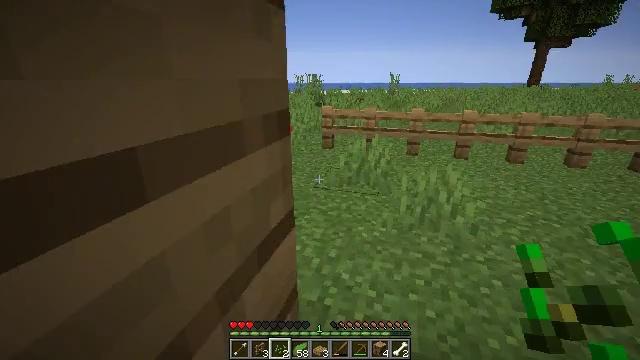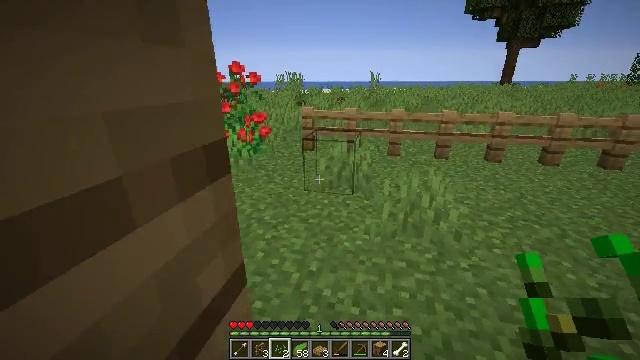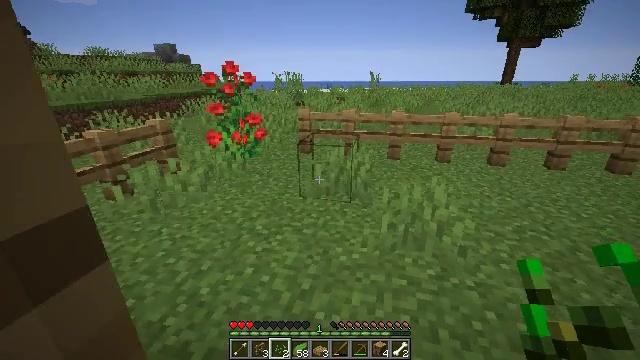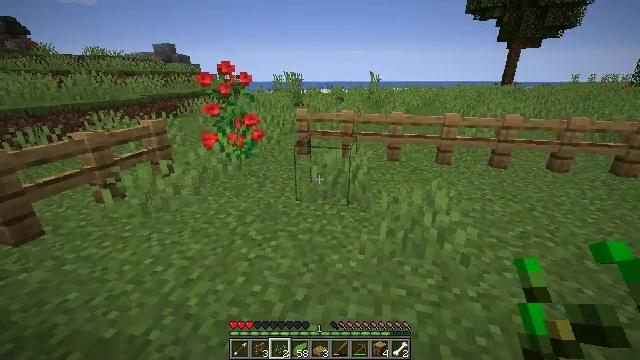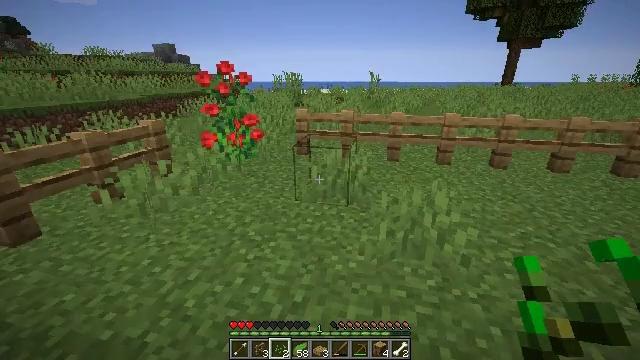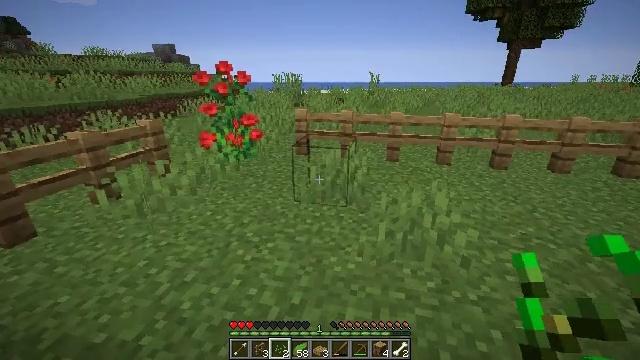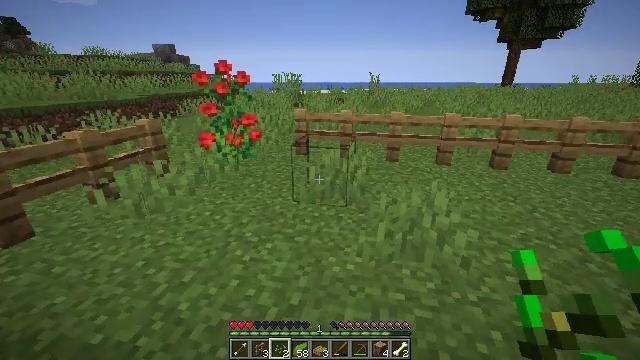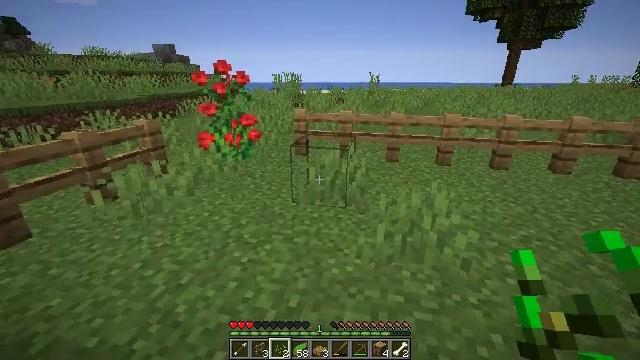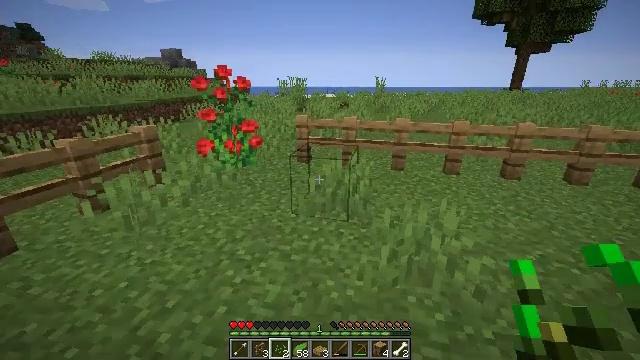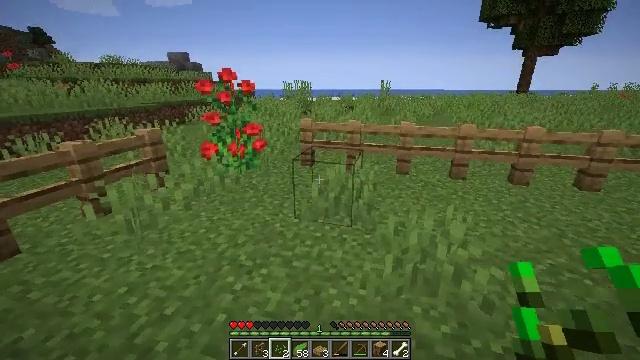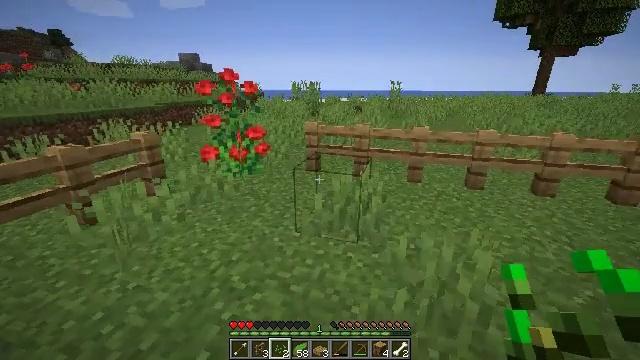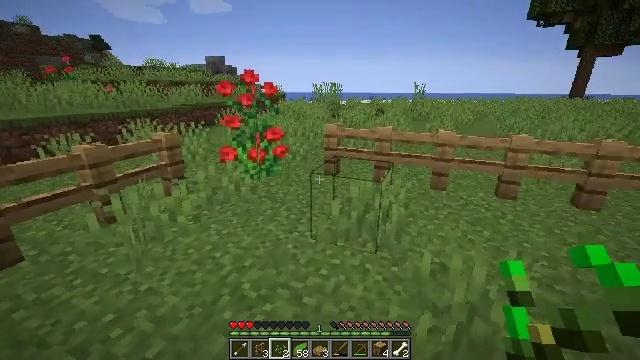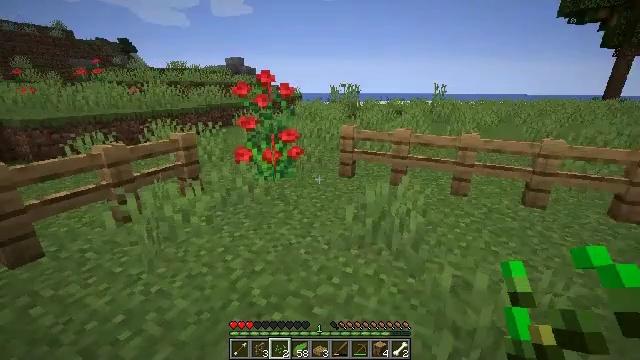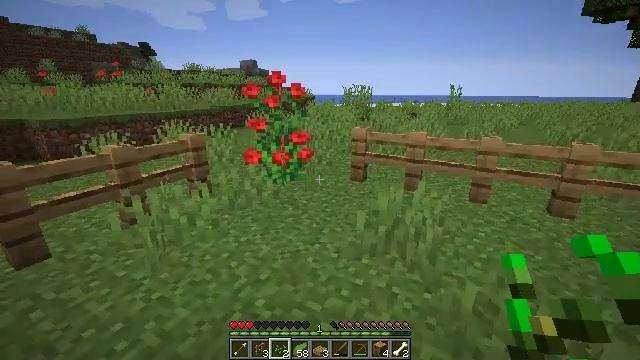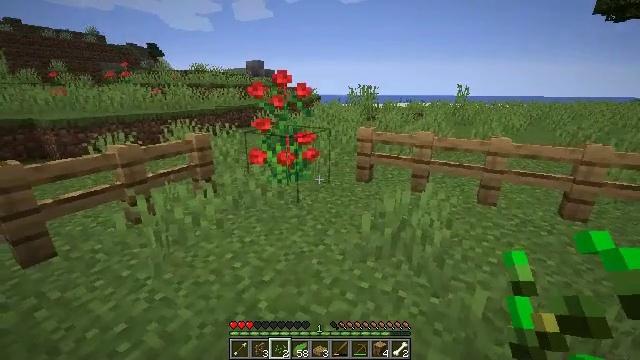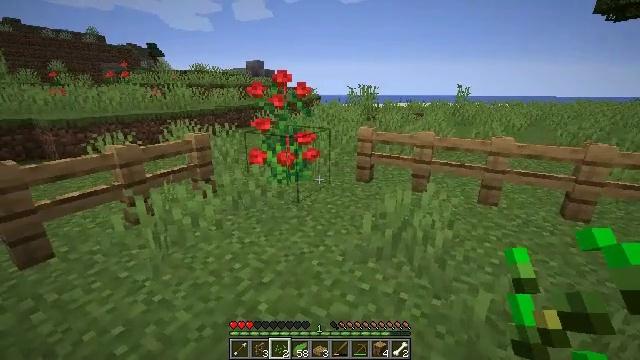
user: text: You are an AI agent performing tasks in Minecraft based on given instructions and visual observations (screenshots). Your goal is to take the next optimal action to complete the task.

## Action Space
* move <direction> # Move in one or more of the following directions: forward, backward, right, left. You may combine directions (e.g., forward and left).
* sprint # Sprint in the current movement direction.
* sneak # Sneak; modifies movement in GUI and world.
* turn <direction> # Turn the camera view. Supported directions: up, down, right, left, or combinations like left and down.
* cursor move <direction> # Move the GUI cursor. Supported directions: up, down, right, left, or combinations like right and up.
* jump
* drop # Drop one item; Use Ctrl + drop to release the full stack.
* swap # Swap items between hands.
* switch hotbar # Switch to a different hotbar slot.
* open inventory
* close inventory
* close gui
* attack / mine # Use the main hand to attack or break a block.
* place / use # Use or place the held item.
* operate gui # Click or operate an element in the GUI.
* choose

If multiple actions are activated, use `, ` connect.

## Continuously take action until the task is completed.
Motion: motion action
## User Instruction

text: Harvest the rose bush for its flowers.
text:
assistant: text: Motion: move forward, turn right
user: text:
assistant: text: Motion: no_op
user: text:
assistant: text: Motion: no_op
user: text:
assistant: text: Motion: no_op
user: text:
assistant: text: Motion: no_op
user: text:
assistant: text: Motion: no_op
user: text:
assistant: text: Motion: move forward
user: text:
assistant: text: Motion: move forward, turn left
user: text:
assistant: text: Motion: move forward, turn left
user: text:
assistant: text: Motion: move forward, turn left
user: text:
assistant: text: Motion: move forward, turn left
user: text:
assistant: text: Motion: turn left
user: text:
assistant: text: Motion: turn left
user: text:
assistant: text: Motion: turn left
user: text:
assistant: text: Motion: no_op
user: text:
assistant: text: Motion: no_op
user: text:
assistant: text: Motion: no_op
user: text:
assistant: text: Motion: no_op
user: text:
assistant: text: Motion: no_op
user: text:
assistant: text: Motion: move forward
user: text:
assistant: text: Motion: move forward
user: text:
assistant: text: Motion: move forward
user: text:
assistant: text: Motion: move forward
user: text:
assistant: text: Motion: move forward, turn left
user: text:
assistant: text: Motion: move forward
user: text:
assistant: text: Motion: move forward
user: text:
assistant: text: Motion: move forward
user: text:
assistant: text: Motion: move forward
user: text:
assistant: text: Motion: move forward
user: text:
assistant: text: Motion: no_op